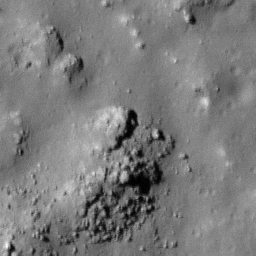
Pit: Tycho 19
Host crater: Tycho
Host type: impact_melt
Lunar coordinates: latitude -43.1, longitude 349.418